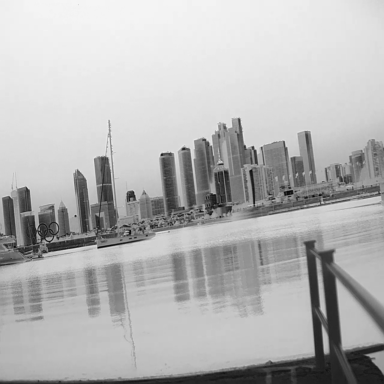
There are three objects shown in the infrared image, including two sailboats, and a canoe.